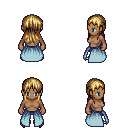
a pixel art fantasy rpg character, female body template, human, dark skin, overskirt, magenta pants, blonde unkempt hairstyle, metal boots, four views (front, back, left, right), 2x2 character sprite sheet, small pixel art, hard edges, no anti-aliasing